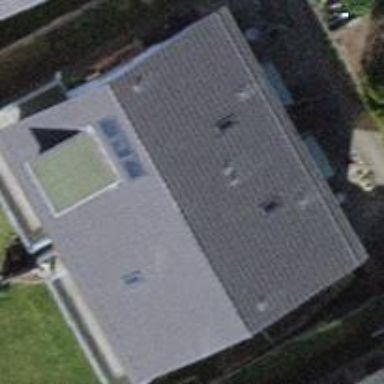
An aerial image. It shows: Semi-detached house with gabled roof.